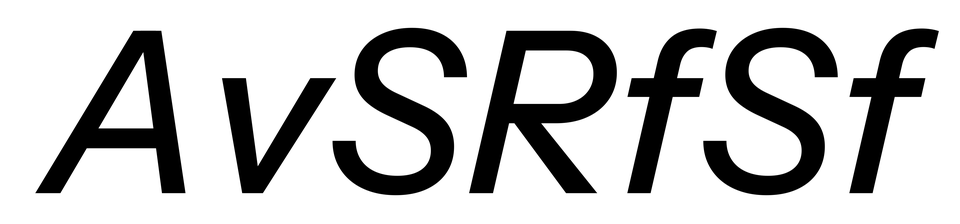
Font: InstrumentSans-Italic_Medium_Italic